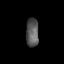
Tissue: lung
Cell type: Epithelial cells
Senescence score: 0.1615
Nuclear area (px): 354
Mean DAPI intensity: 88.203